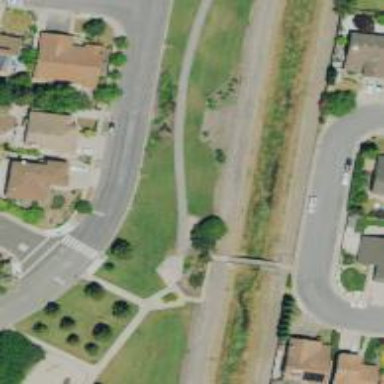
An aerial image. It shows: Footway.